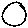
Label: circle